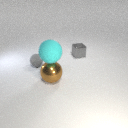
large brown metal sphere below large cyan rubber sphere